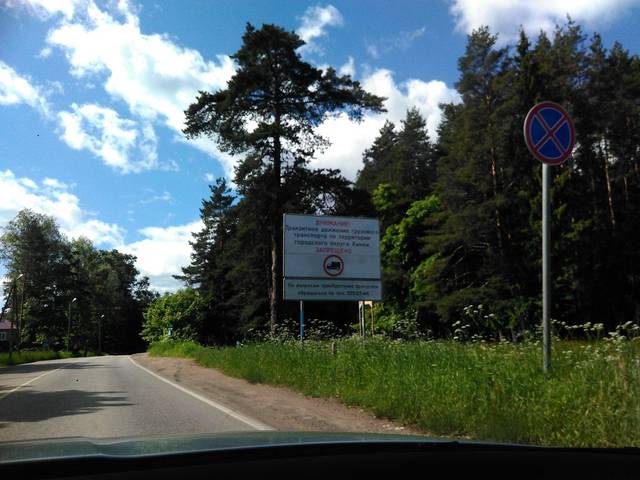
Region: Russia
Coordinates: 55.967, 37.259